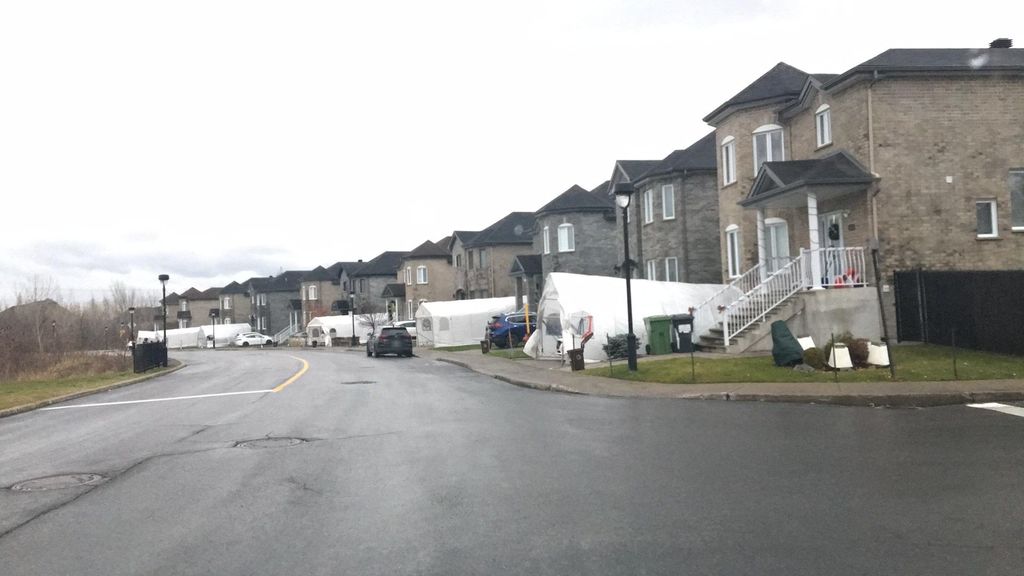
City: montreal